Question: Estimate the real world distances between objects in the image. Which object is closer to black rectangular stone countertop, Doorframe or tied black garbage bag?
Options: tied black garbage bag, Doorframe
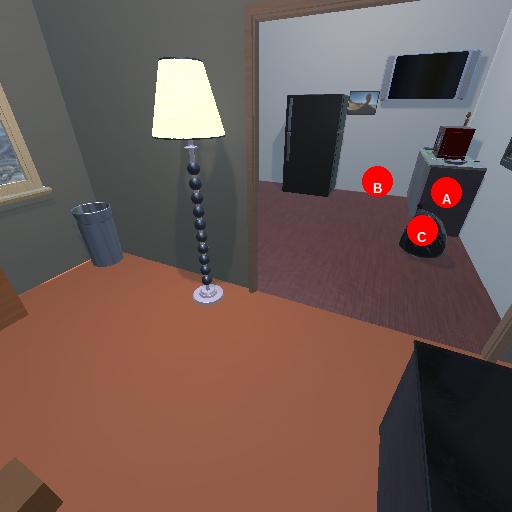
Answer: tied black garbage bag